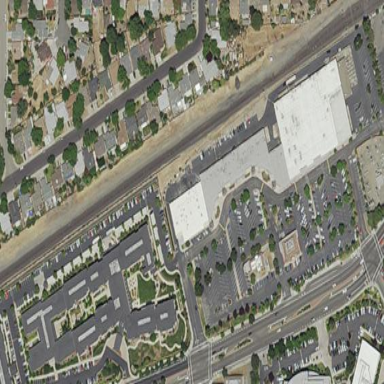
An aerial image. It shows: Retail building.